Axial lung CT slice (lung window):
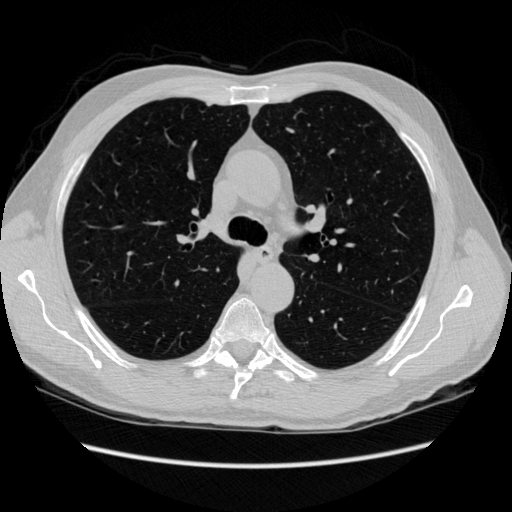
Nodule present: no